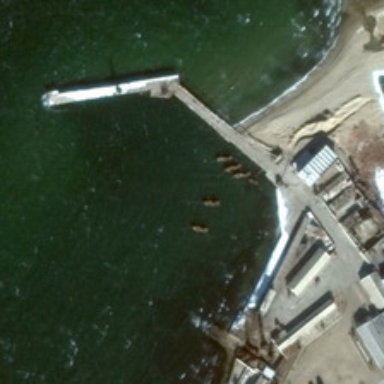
Several buildings are near a port with several boats .